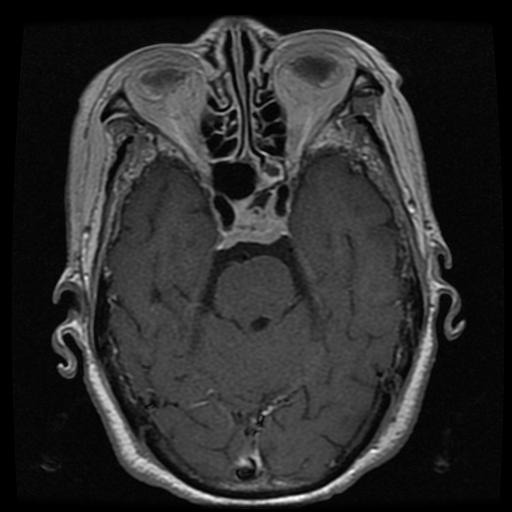
Label: pituitary